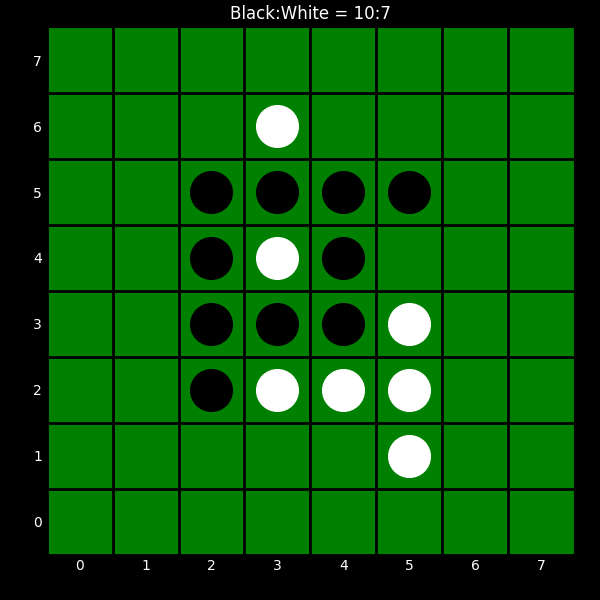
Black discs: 10
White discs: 7